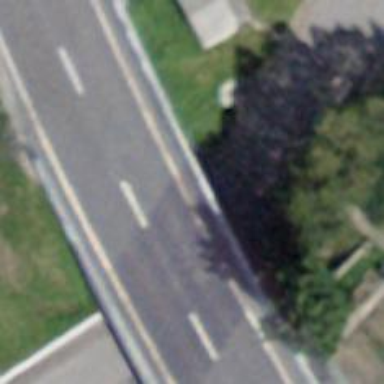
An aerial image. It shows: Residential road with asphalt surface passing through tunnel.